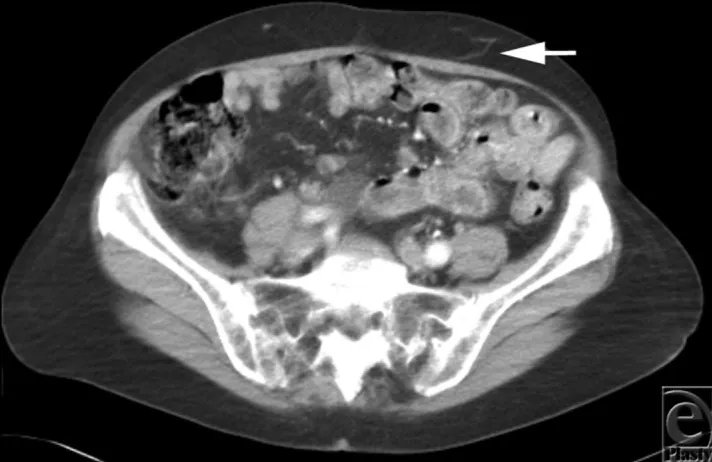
Case 1 - Left sided perforator vessel supplying overlying skin and fat (arrow) on CT angiogram.
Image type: radiology (ct)